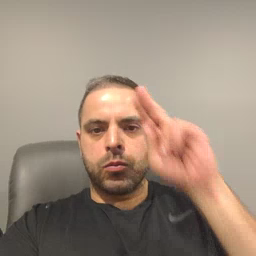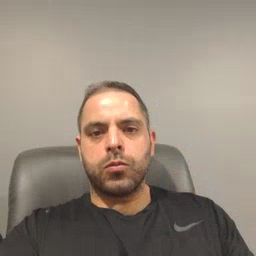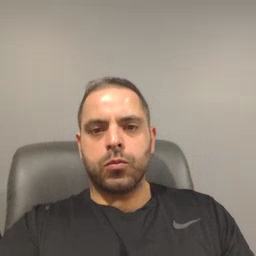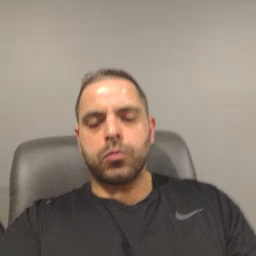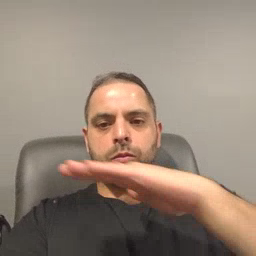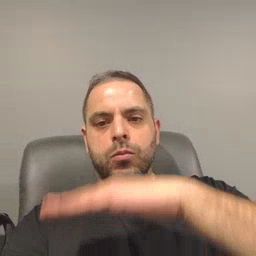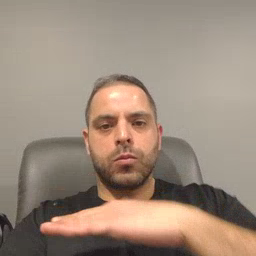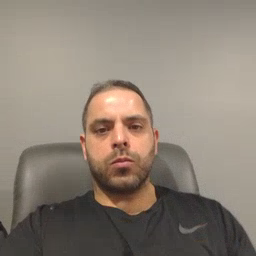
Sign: table